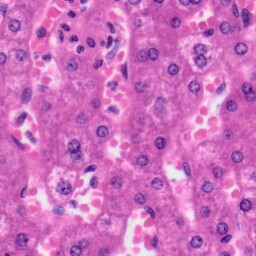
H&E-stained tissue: Liver